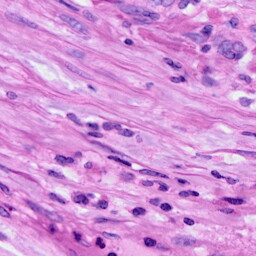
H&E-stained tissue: Ovarian